Question: I am looking for vista style folder browse dialog with abily to choose folder path only.
Looks like that:

I have checked the VistaBridge and Microsoft Code Pack API, but there are only dialogs for file opening.
Do you know how to call this dialog or some solutions to customize standart FileBrowseDialogs?
Thanks.
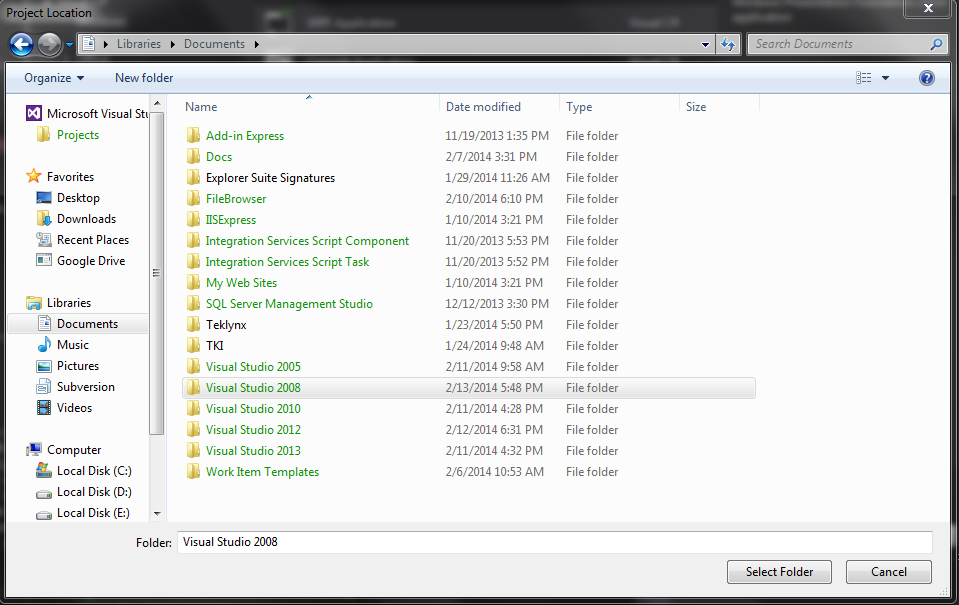
Answer: You need to use 'SHBrowseForFolder' API to have that Dialog, full example and documentation can be found here:
<URL>